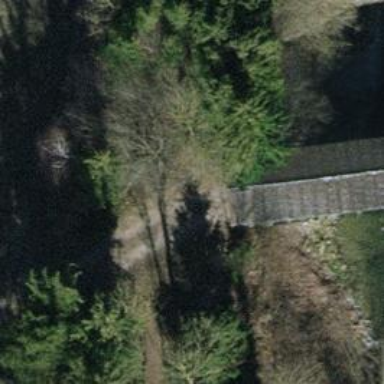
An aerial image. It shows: Track road on bridge.